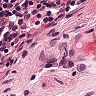
Metastatic tissue present: no